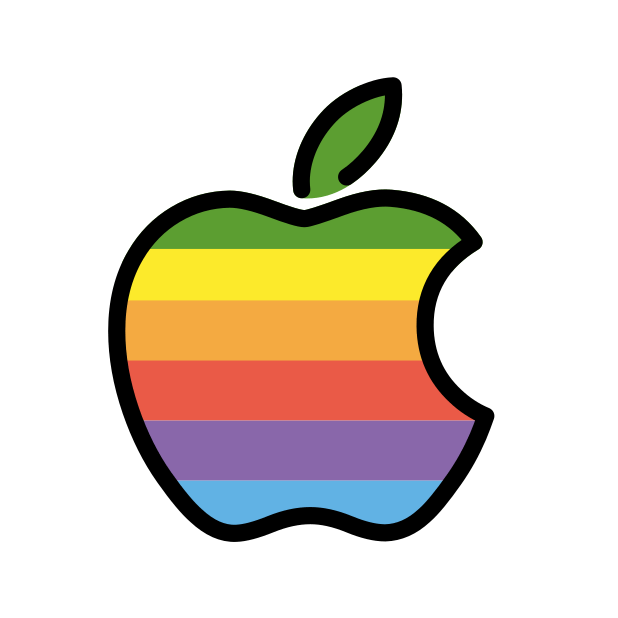
apple